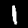
Digit: 1